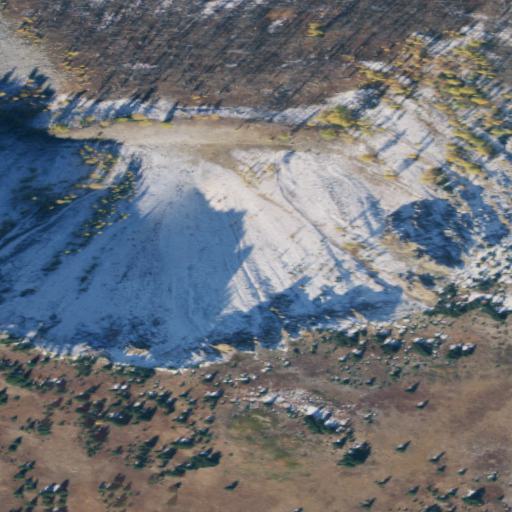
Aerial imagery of mountain in Washington named Tatoosh Buttes containing barren land, shrub, grassland, and evergreen forest